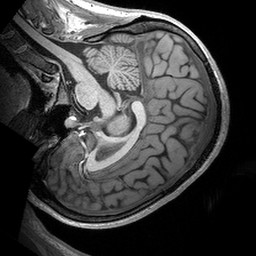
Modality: T1w
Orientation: sagittal
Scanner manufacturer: siemens
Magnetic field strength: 3 T
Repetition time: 2.53 s
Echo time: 0.00288 s